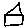
Label: house